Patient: sex M, age 48
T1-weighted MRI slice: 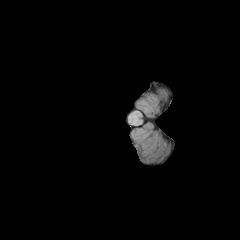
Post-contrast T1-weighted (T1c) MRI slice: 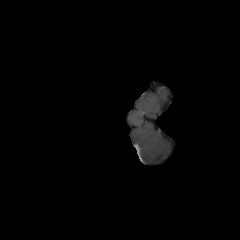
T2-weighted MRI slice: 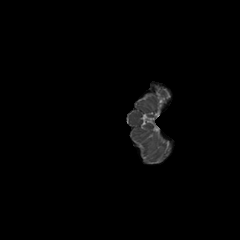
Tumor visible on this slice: no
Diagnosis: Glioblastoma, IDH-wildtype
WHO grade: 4